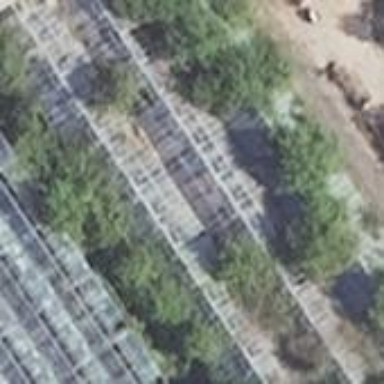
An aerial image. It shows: Greenhouse used for horticulture.